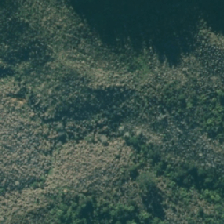
Land cover: low_producing_grassland